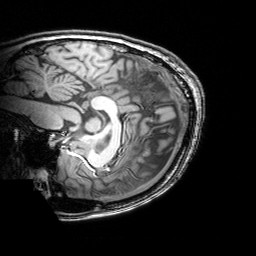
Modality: T1w
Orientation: sagittal